Interaction volume radius: 5 \u00c5
Interaction volume height: 25 \u00c5
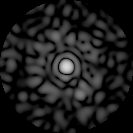
Disorder parameter: 0.8658